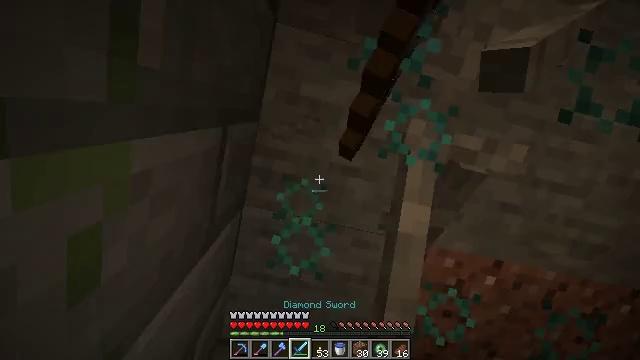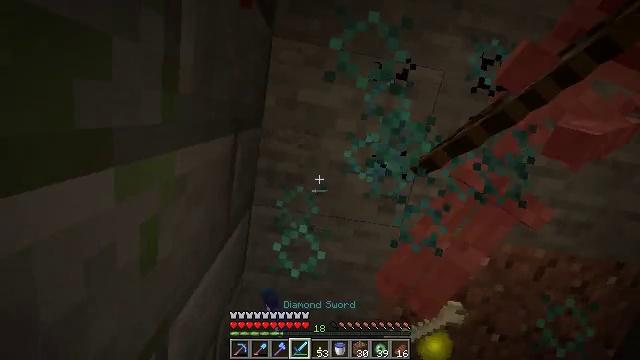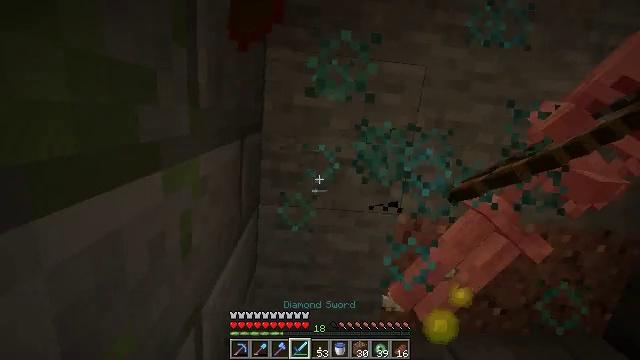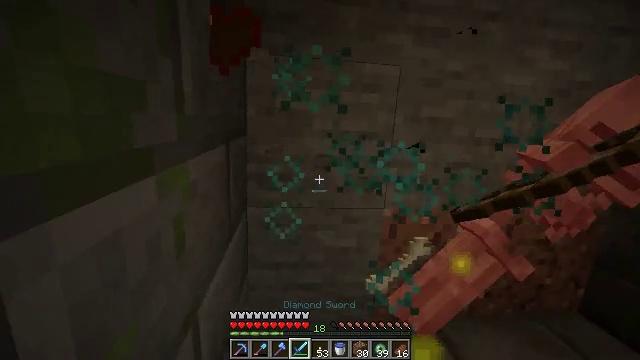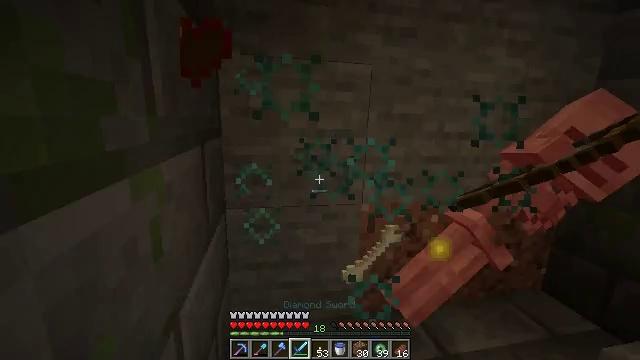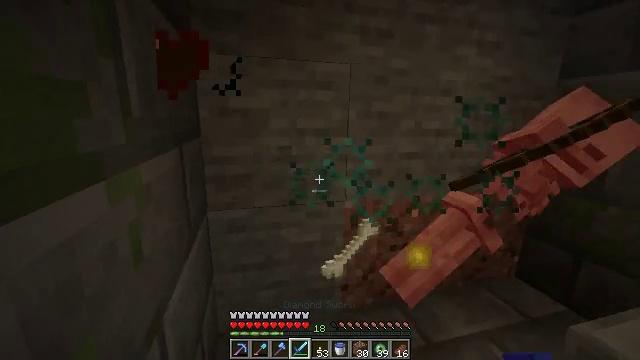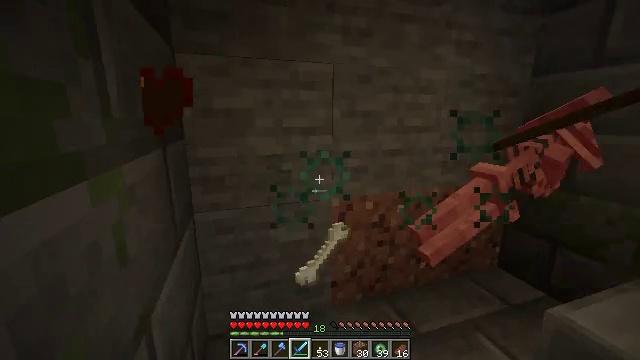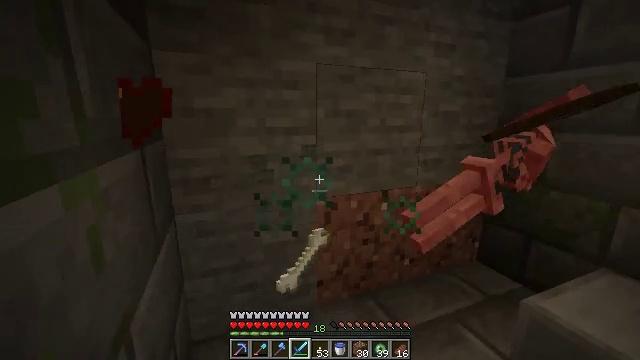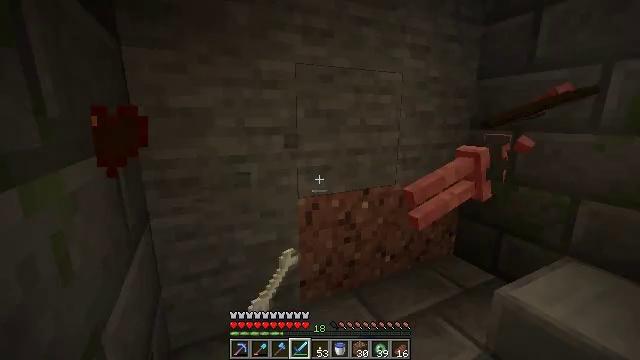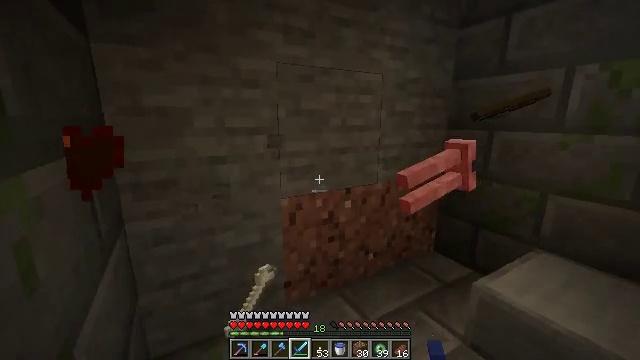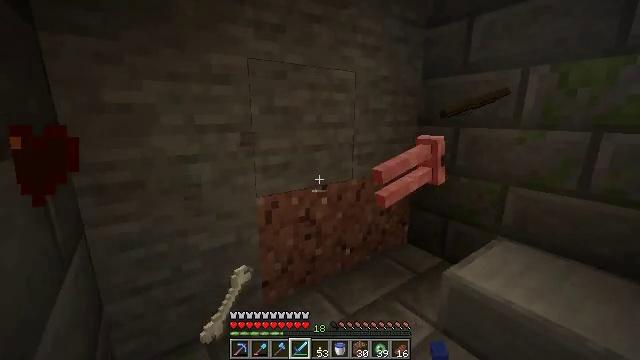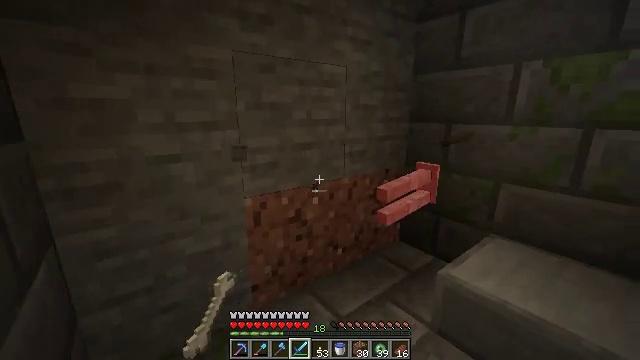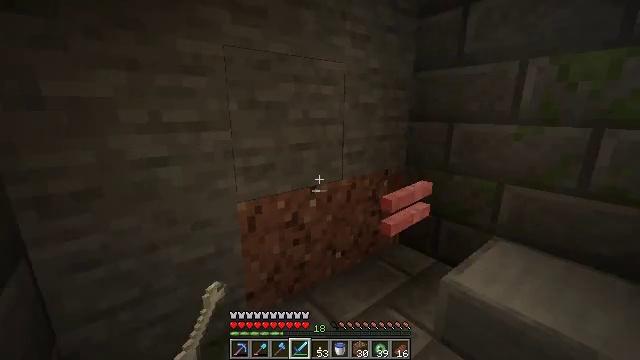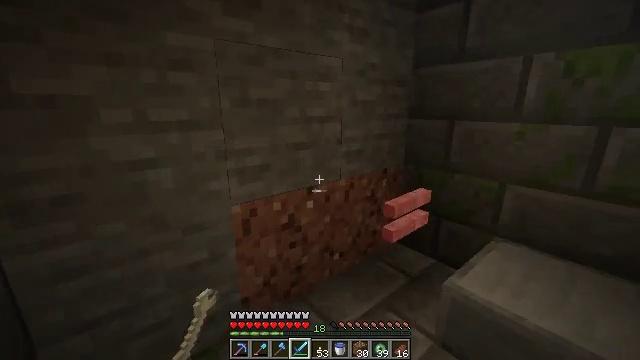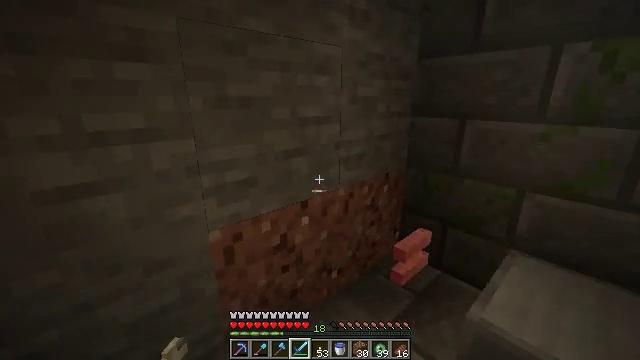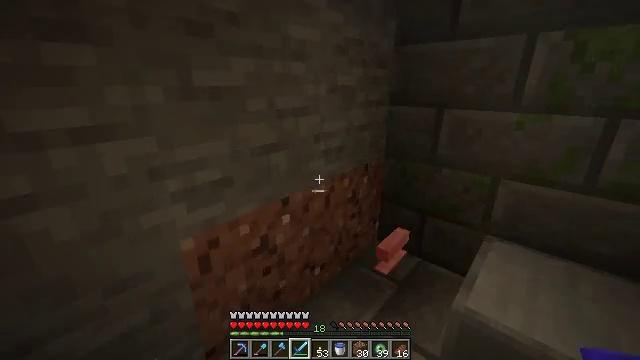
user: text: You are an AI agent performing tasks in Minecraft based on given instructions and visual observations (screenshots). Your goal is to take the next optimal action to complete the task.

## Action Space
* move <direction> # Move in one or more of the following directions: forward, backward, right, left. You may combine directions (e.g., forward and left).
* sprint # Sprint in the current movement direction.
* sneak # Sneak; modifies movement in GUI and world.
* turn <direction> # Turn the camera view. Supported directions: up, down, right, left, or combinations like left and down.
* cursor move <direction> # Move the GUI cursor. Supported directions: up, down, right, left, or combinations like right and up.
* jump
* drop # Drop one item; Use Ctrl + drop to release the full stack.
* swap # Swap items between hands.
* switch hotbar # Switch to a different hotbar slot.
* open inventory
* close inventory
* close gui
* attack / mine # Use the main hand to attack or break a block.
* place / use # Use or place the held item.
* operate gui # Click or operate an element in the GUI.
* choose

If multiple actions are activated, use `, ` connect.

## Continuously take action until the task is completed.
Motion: motion action
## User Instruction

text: Break the cracked stone bricks for materials.
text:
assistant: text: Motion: attack / mine
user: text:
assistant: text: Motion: attack / mine
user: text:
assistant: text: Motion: turn right
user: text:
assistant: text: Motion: turn right, attack / mine
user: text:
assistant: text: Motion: turn right, attack / mine
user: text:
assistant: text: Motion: turn right, attack / mine
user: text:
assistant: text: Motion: turn right
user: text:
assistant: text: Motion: turn right
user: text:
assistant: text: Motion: turn right
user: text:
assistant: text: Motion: turn right
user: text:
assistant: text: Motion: move forward, turn right
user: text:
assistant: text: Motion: move forward
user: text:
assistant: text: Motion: move forward
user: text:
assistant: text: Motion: move forward and move left, turn right and down
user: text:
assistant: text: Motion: move forward and move left, turn right and down
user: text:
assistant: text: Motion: move forward and move left, turn right and down
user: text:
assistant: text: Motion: move forward and move left, turn right and down
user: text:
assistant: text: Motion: move forward and move left, turn right and down
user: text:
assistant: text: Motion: move forward and move left, turn right and down
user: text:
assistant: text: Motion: move forward and move left, turn right and down
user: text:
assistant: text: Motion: move left, turn right and down
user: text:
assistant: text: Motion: turn right and down
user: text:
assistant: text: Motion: move right, turn right and down
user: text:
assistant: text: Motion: move right, turn right
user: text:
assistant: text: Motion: move right
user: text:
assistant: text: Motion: move forward and move right
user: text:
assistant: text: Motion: move forward and move right
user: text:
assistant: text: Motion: move forward and move right
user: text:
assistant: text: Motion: move forward
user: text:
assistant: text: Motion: move forward, turn left